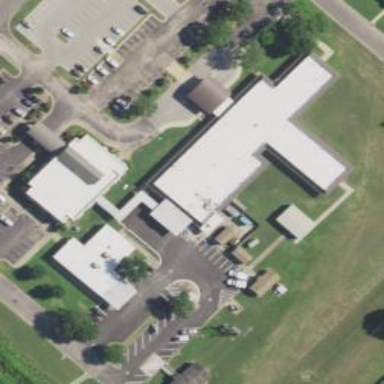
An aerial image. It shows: Hospital providing healthcare services.